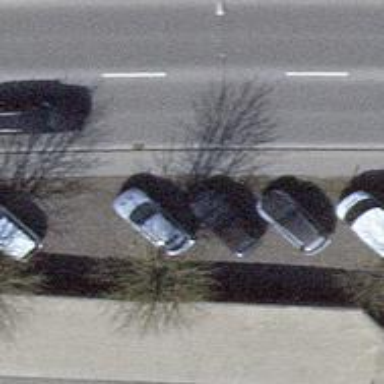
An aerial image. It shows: Asphalt sidewalk along the footway.